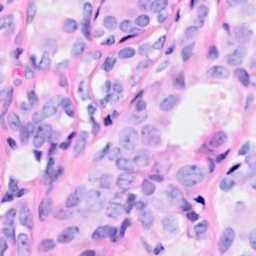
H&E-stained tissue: Breast